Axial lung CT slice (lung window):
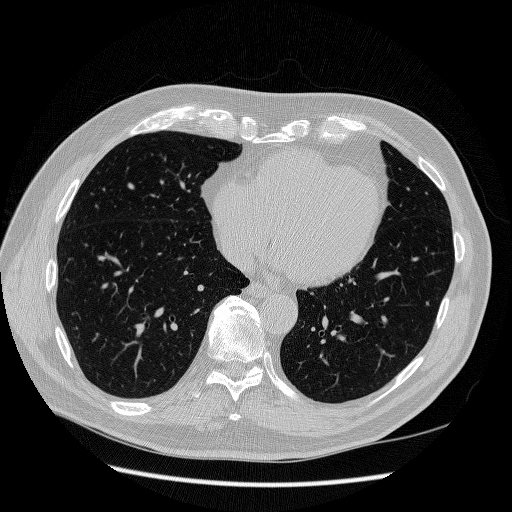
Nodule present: no